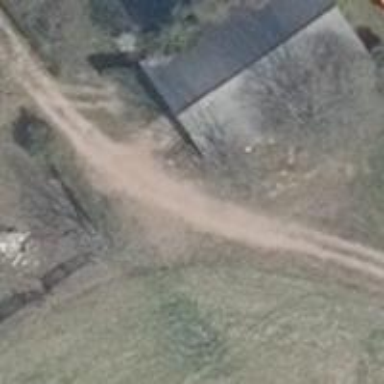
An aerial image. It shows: Driveway.